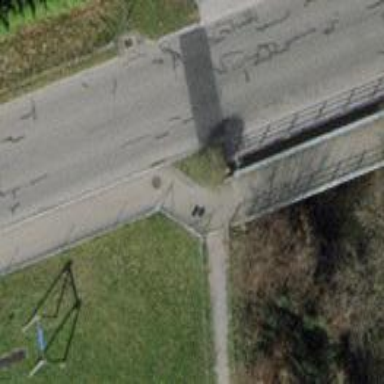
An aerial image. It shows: Sidewalk.